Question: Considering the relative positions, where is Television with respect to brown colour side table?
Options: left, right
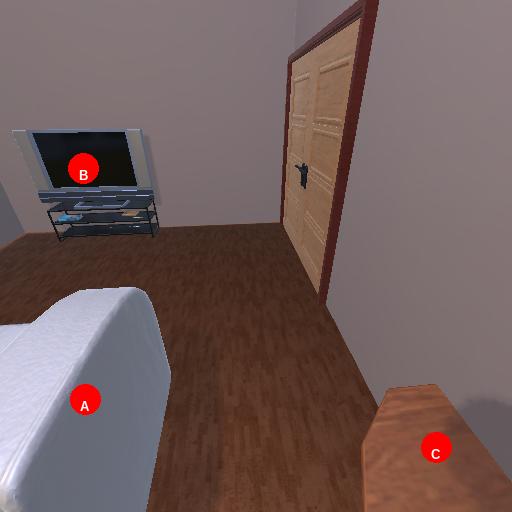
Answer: left